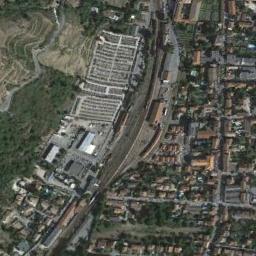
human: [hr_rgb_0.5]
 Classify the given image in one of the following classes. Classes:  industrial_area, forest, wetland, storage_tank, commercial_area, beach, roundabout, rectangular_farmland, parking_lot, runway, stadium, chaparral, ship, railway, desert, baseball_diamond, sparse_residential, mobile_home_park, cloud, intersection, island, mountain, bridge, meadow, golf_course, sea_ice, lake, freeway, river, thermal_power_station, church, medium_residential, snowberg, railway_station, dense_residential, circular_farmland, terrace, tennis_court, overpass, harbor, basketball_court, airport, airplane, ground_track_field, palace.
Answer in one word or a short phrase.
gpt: railway_station